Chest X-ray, PA view. Patient: 32 years old, sex M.
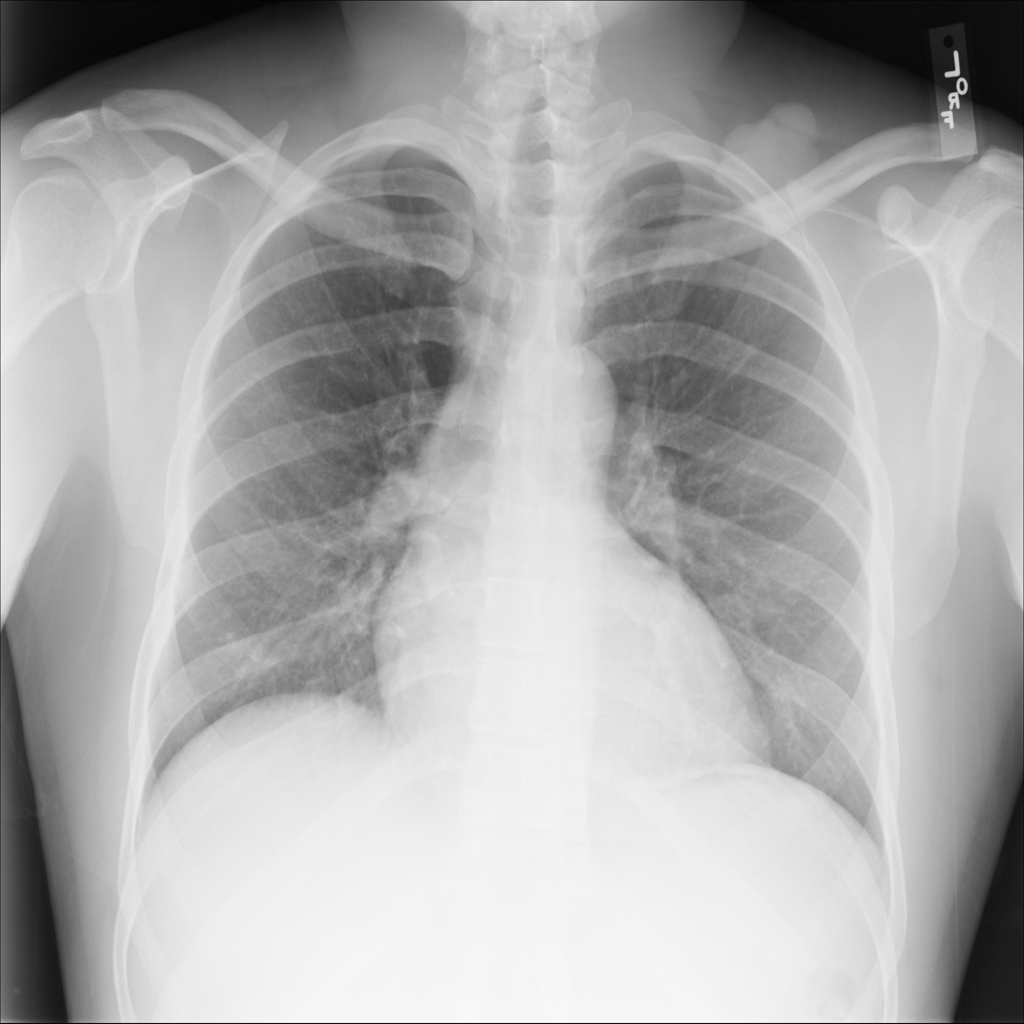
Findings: Cardiomegaly, Mass